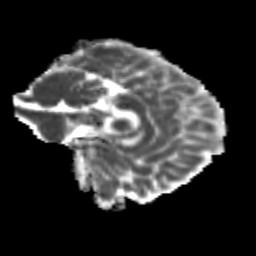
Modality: MD
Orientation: sagittal
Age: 28
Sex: female
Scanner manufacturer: siemens
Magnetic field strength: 3 T
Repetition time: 3.5 s
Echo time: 0.104 s